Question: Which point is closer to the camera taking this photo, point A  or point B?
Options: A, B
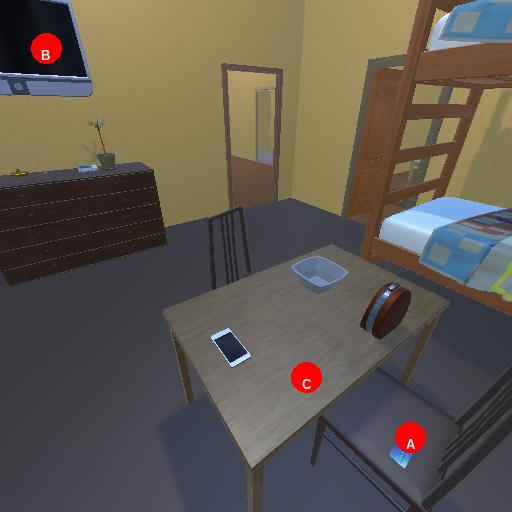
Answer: A